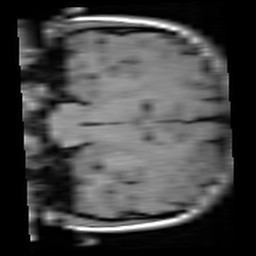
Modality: T1w
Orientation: coronal
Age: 20
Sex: female
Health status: healthy
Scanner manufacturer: siemens
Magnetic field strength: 3 T
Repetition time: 4.1 s
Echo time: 0.0085 s